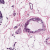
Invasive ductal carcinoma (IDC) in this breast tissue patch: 0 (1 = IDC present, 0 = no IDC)